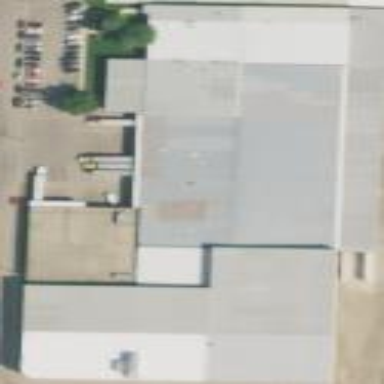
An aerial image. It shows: Warehouse building.